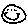
Label: smiley face